Question: I want to obtained an unbalanced grid of plots such as
'''
require(ggplot2)
require(gridExtra)
df <- data.frame(value1 = rnorm(200),
value2 = rnorm(200),
value3 = rnorm(200),
value4 = rnorm(200))
p1 <- ggplot(df) + geom_density(aes(x=value1))
p2 <- ggplot(df) + geom_density(aes(x=value2))
p3 <- ggplot(df) + geom_density(aes(x=value3))
p4 <- ggplot(df) + geom_density(aes(x=value4))
grid.arrange(p1, arrangeGrob(p2,p3,p4, ncol=3), heights=c(2.5/4, 1.5/4), ncol=1)
'''

but using a function
'''
myplot <- function(i){
p <- ggplot(df) + geom_density(aes_string(x=i))
return(p)
}
'''
and an 'lapply' call
'''
p <- lapply(c("value1","value2","value3","value4"), myplot)
do.call(grid.arrange, c(p))
'''
In this case 'grid.arrange' distribute the plots in a 2 by 2 matrix. But I want to obtain an unbalanced layout as with
'''
grid.arrange(p1, arrangeGrob(p2,p3,p4, ncol=3), heights=c(2.5/4, 1.5/4), ncol=1)
'''
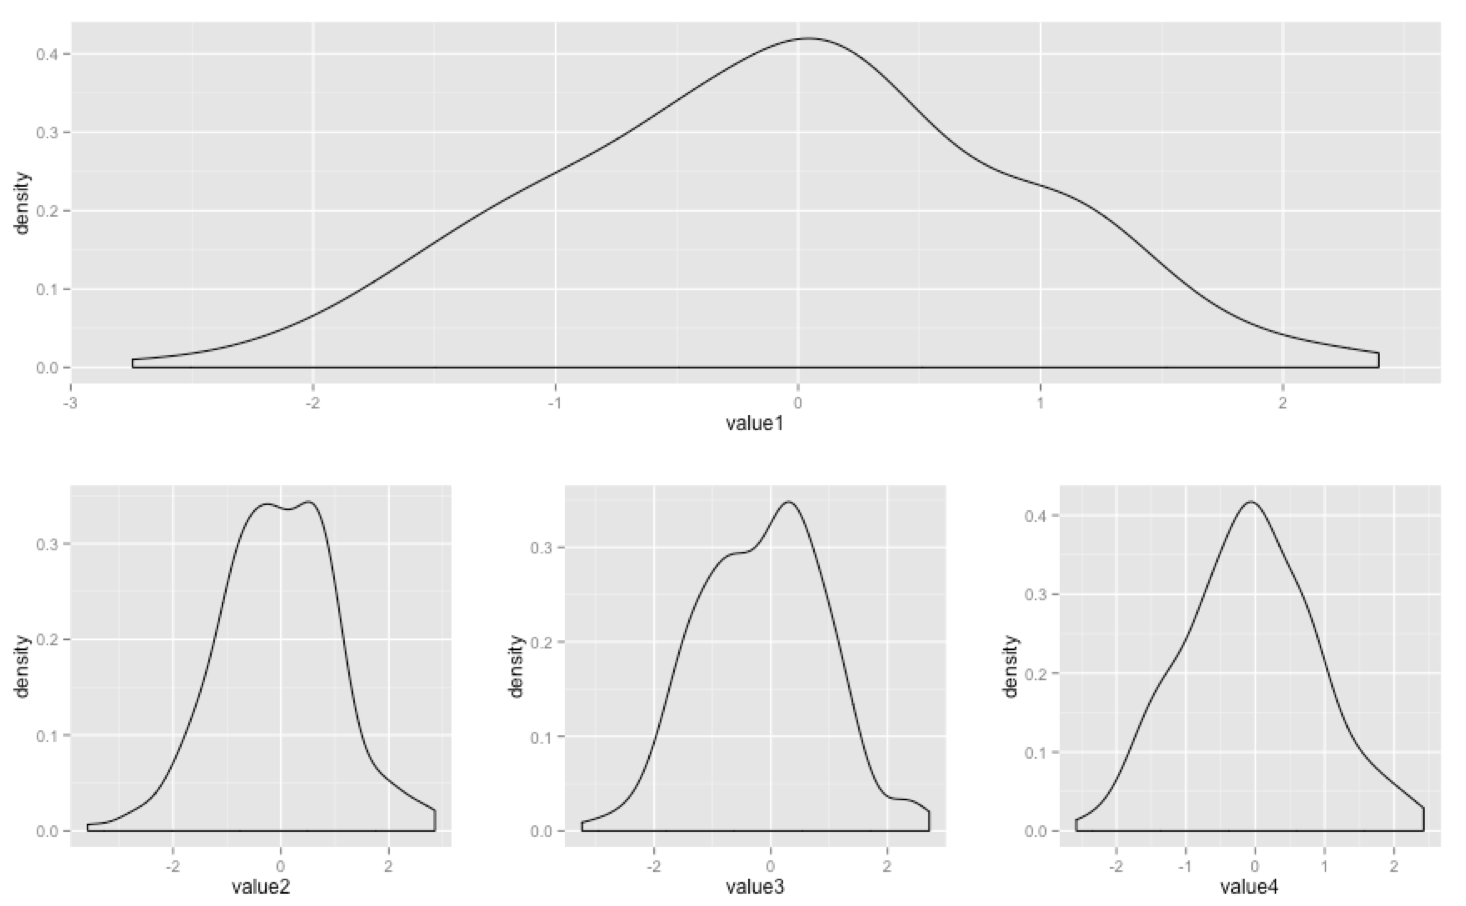
Answer: You can now do,
'''
grid.arrange(p1,p2,p3,p4, layout_matrix = rbind(c(1,1,1),c(2,3,4)))
'''